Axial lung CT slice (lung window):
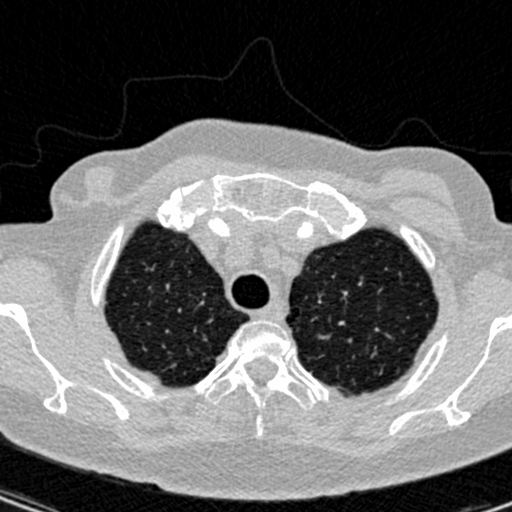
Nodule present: no